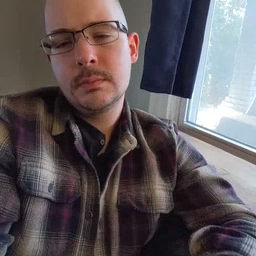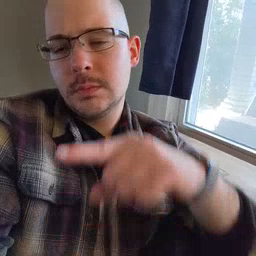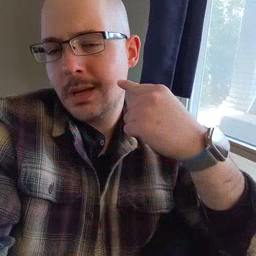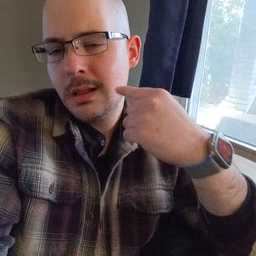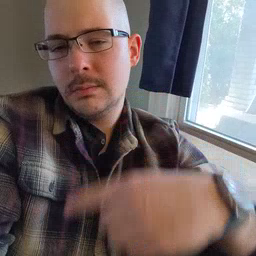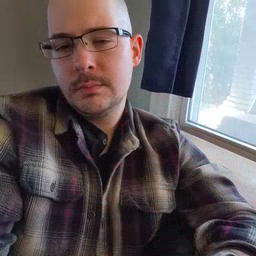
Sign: smile